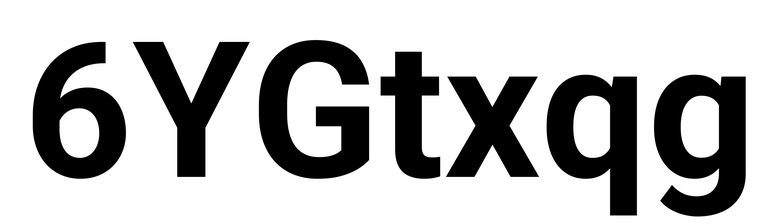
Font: Roboto_Bold